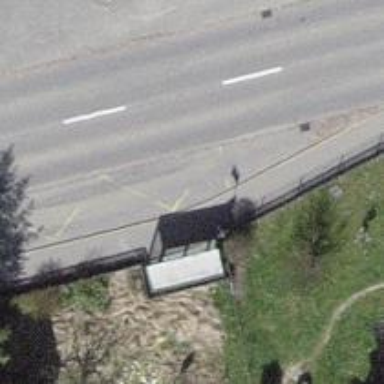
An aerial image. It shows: Platform for public transport with shelter.